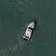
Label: civil